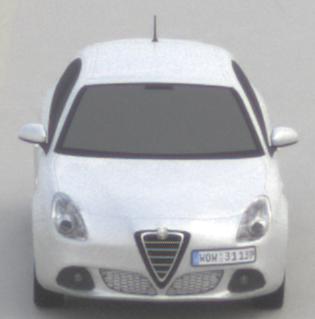
Make: Alfa Romeo
Model: Giulietta 1.4 TB 16V
Detailed model: Giulietta (940)
Model produced from: 2010/05
Model produced until: 2013/03
Doors: 5
Color: white
Road condition: dry road
Daytime: midday
Contrast: low contrast